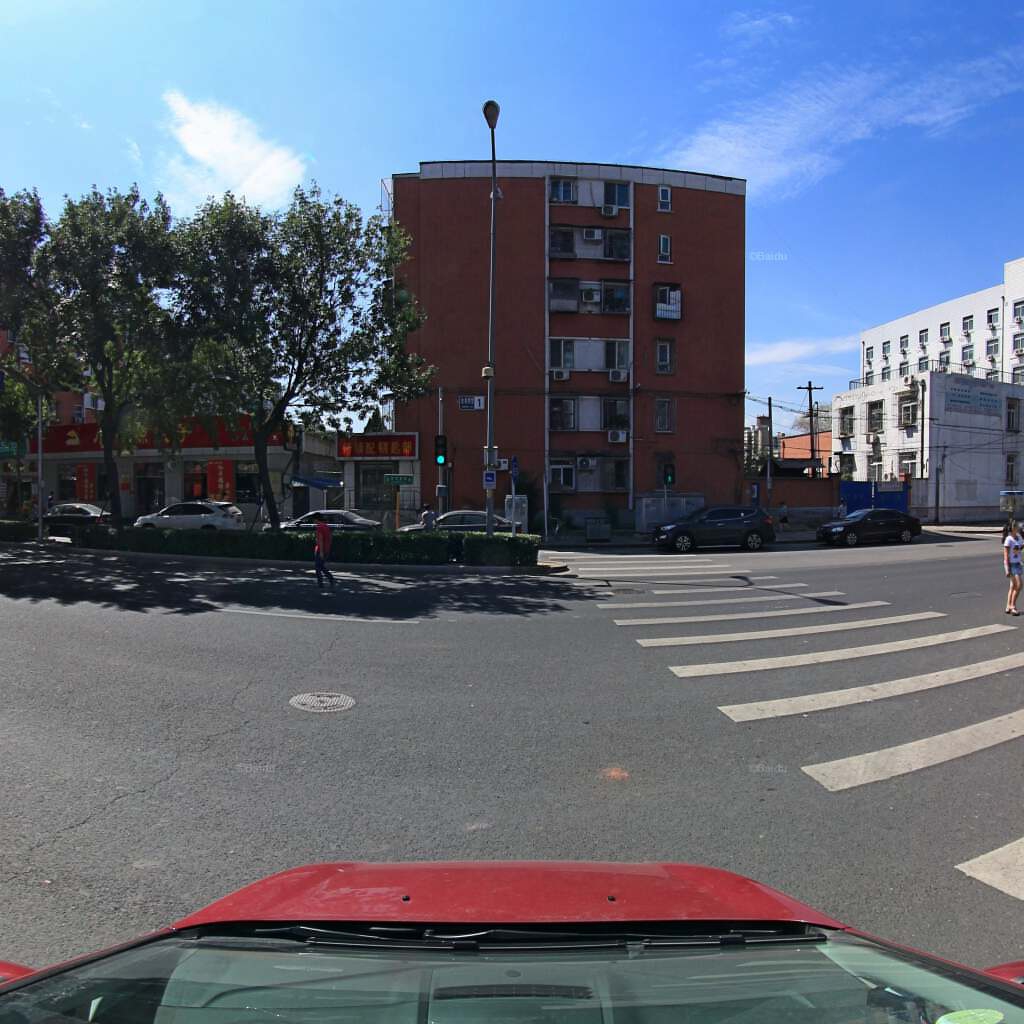
Region: Haidian
Road damage annotations: longitudinal crack, manhole cover, manhole cover, manhole cover